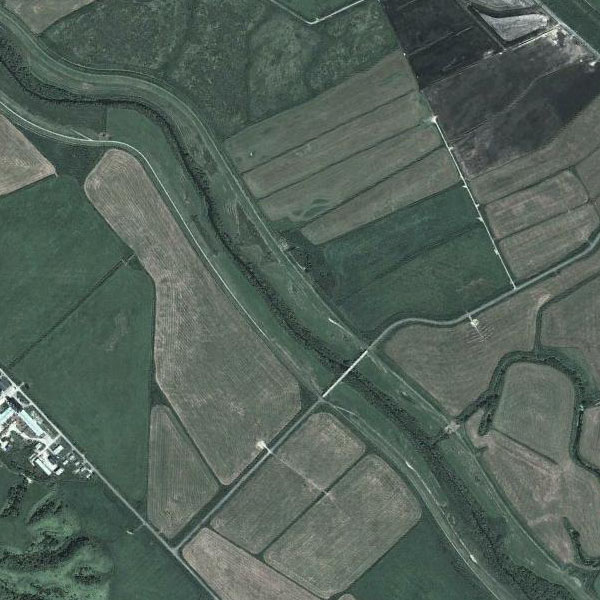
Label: Farmland